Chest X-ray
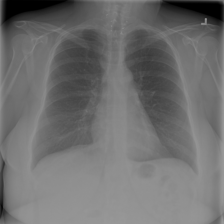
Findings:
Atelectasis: negative
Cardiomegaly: negative
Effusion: negative
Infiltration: negative
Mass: negative
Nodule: negative
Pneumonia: negative
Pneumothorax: negative
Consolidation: negative
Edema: negative
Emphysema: negative
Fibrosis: negative
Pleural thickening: negative
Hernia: negative